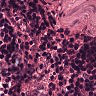
Metastatic tissue present: no